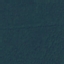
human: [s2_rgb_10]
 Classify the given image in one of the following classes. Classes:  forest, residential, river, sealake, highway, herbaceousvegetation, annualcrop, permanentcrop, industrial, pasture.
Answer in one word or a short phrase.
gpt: Forest